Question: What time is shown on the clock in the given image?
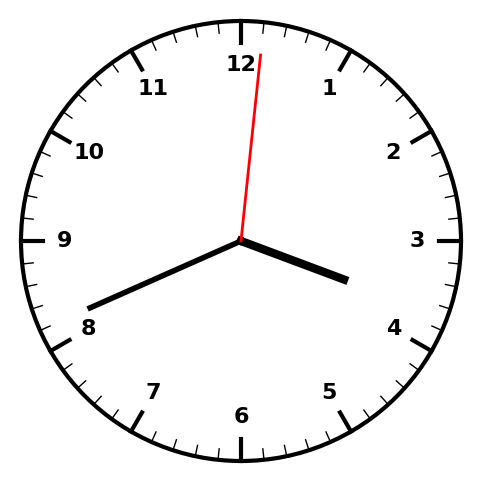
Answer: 03:41:01